Question: Error I got when running the Python script:

### Code Used
'''
arr = np.array([[3, 4, 5], [5, 6, 7], [2, 3, 4]])
total = sum(sum(arr))
mean = sum(sum(arr))/(3*3)
for i in arr :
vr= i - mean
for med in vr**2 :
print(sum(med))
'''
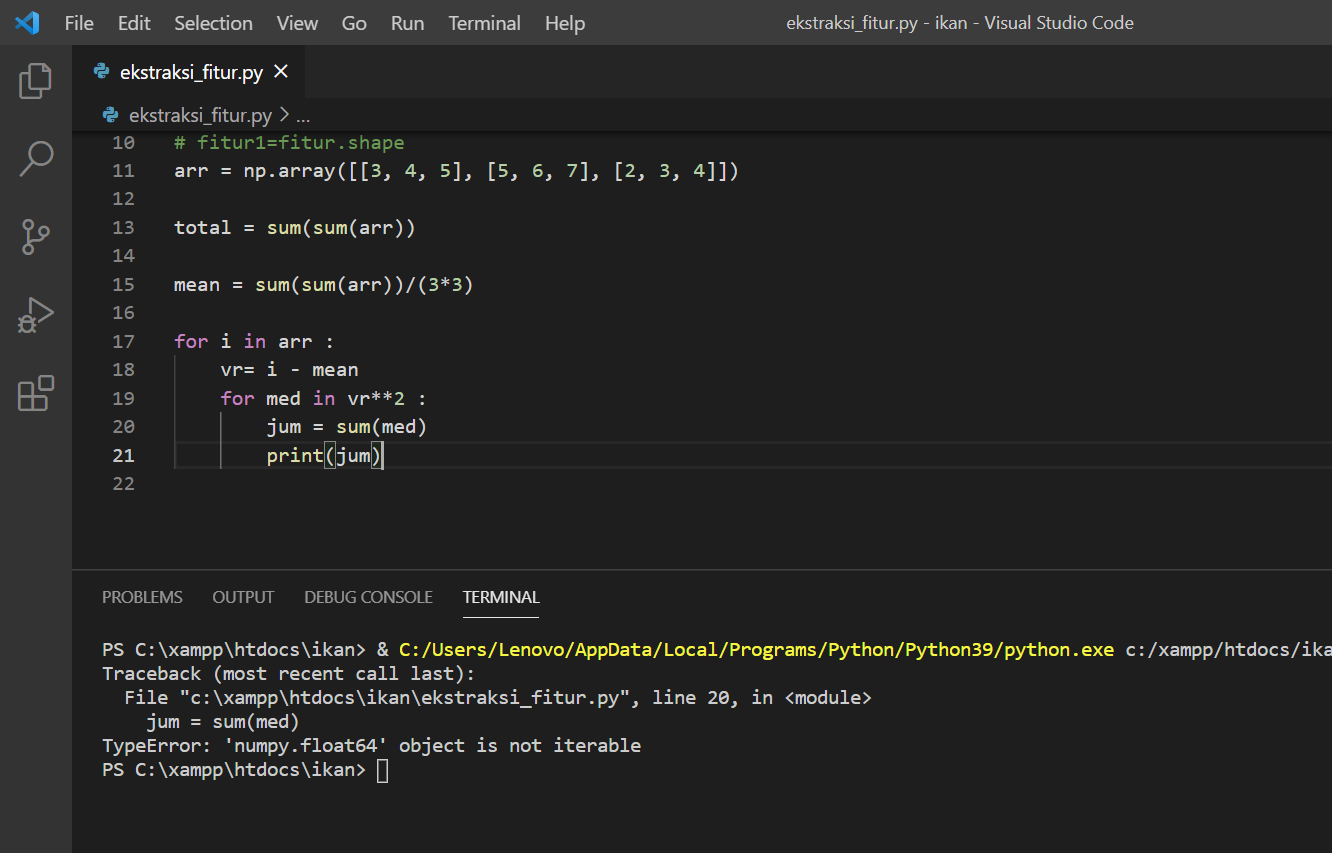
Answer: 'med' is a number (float) and hence you cannot take the sum of it (its sum is itself). Also, the main point of using Numpy is to avoid loop and do array calculations at once. Something like this:
'''
arr = np.array([[3, 4, 5], [5, 6, 7], [2, 3, 4]])
total = arr.sum()
mean = total/arr.size #equivalent of total=arr.mean()
vr = ((arr - mean)**2).sum() #equivalent of var=np.var(arr)*arr.size
'''